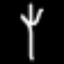
Label: fork